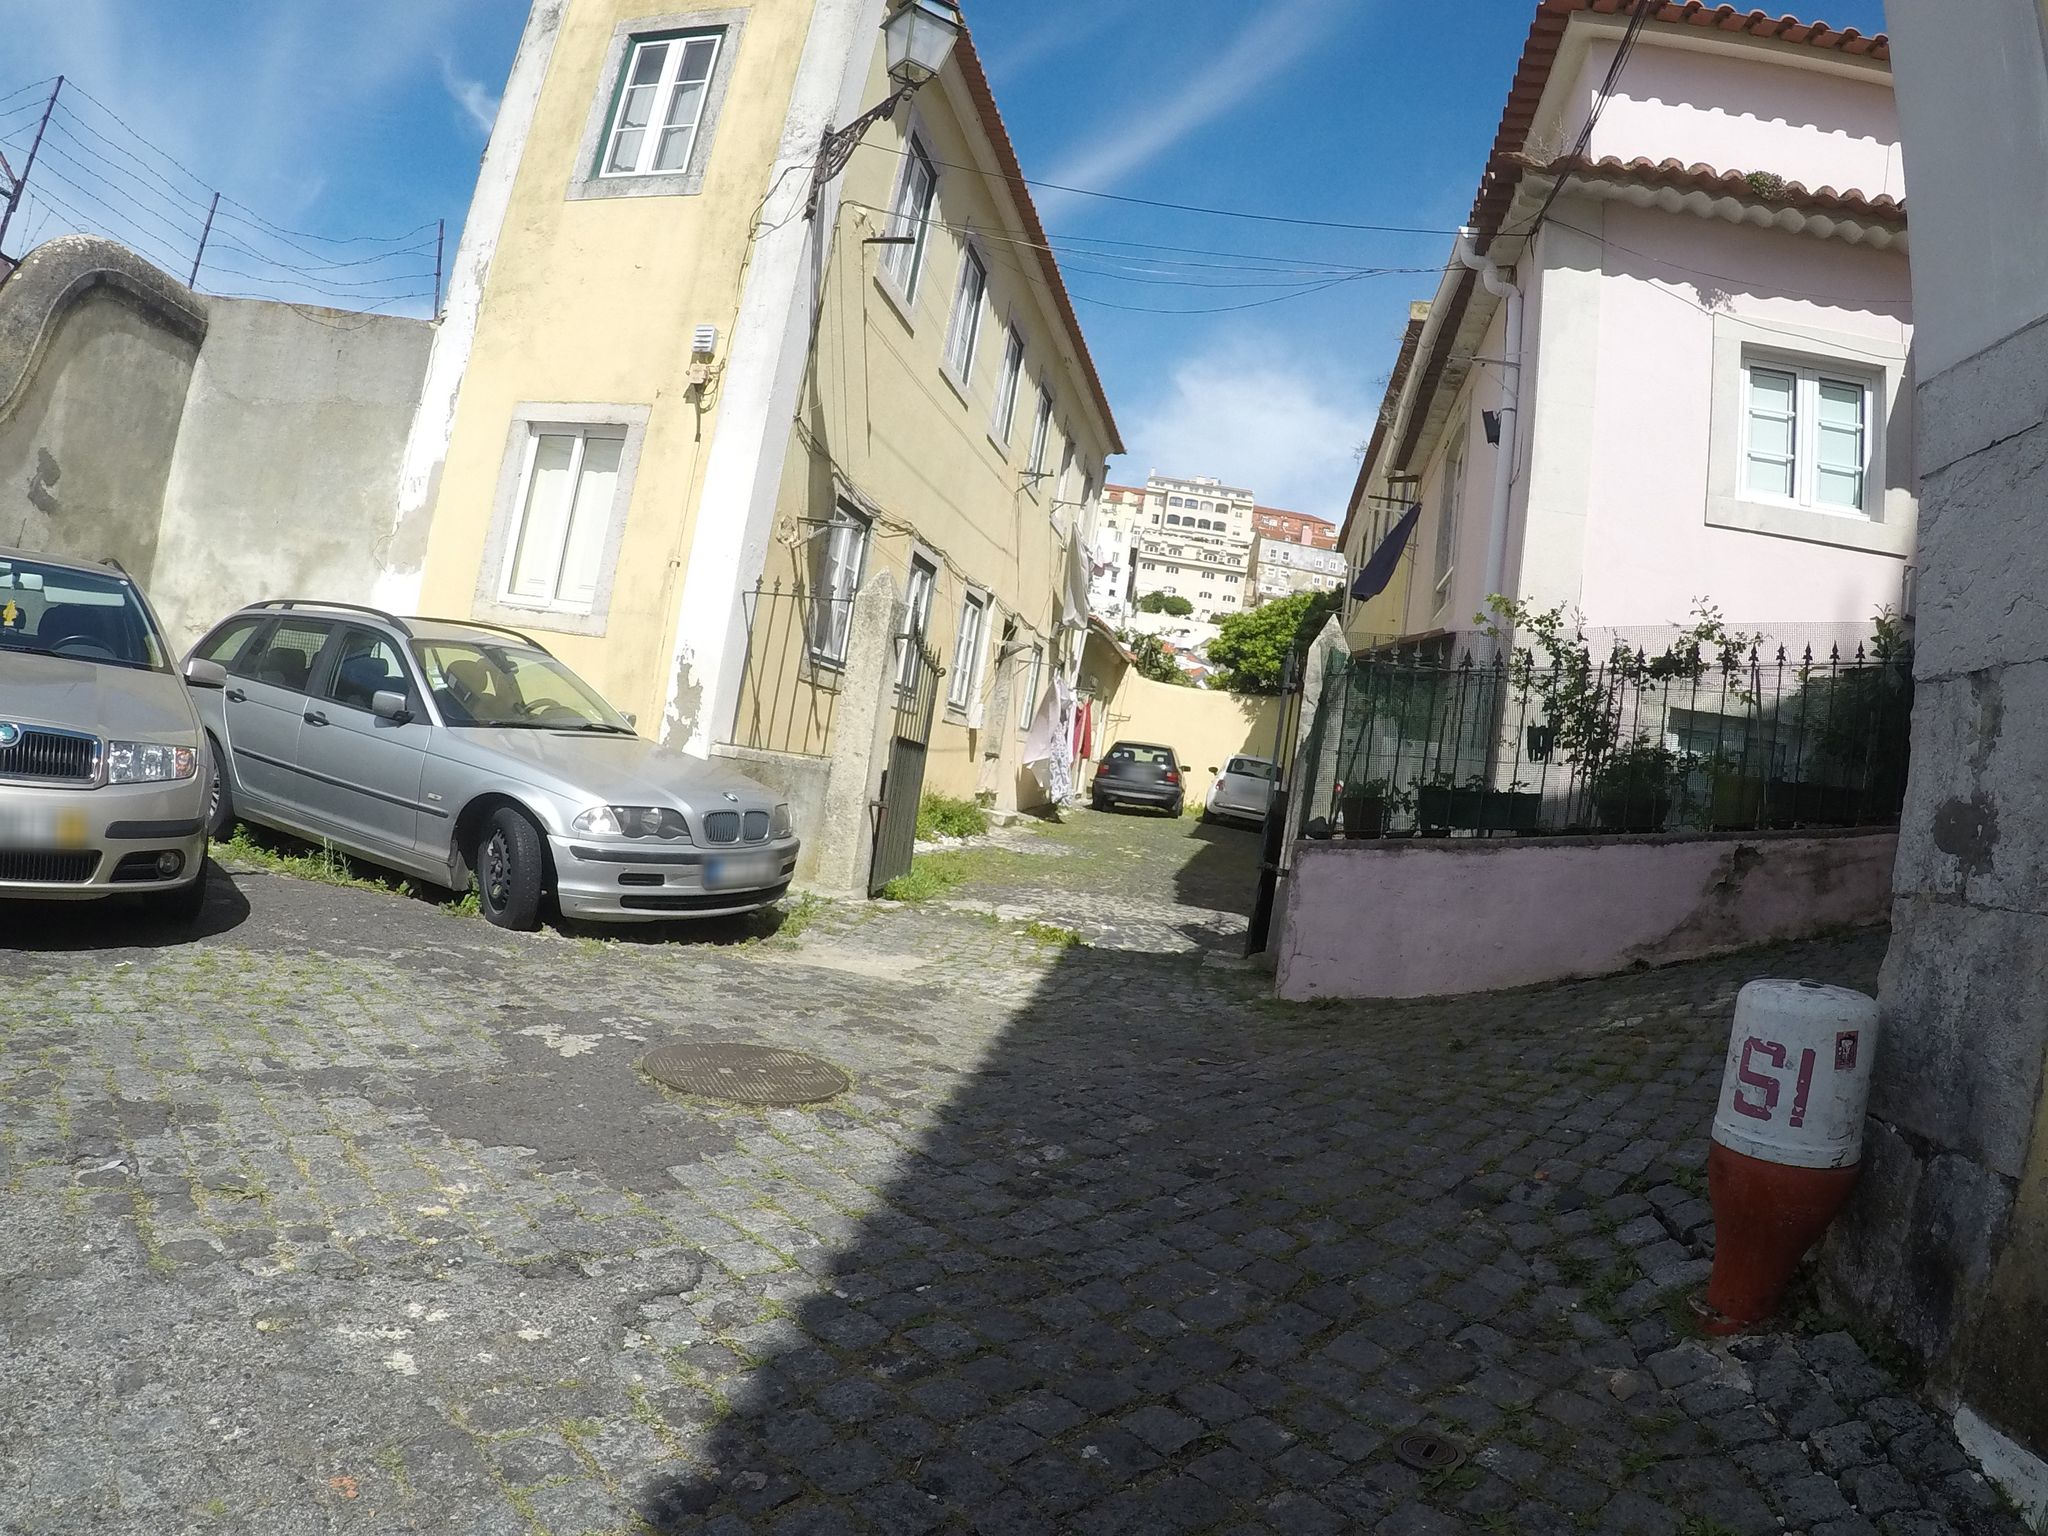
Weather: clear
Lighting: day
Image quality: good
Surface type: walking surface
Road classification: pedestrian
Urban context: urban centre
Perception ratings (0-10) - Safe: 2.51, Lively: 7.84, Beautiful: 6.93, Boring: 6.74, Depressing: 3.4, Wealthy: 5.05